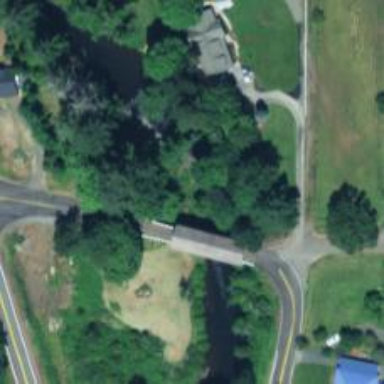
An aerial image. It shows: Covered bridge on residential road.